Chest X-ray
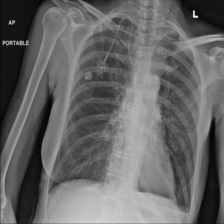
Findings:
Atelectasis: negative
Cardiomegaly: negative
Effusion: positive
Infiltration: positive
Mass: negative
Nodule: negative
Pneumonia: negative
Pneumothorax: negative
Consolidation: negative
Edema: negative
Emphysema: negative
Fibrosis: negative
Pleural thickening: negative
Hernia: negative